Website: lowes
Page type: customer-info-address
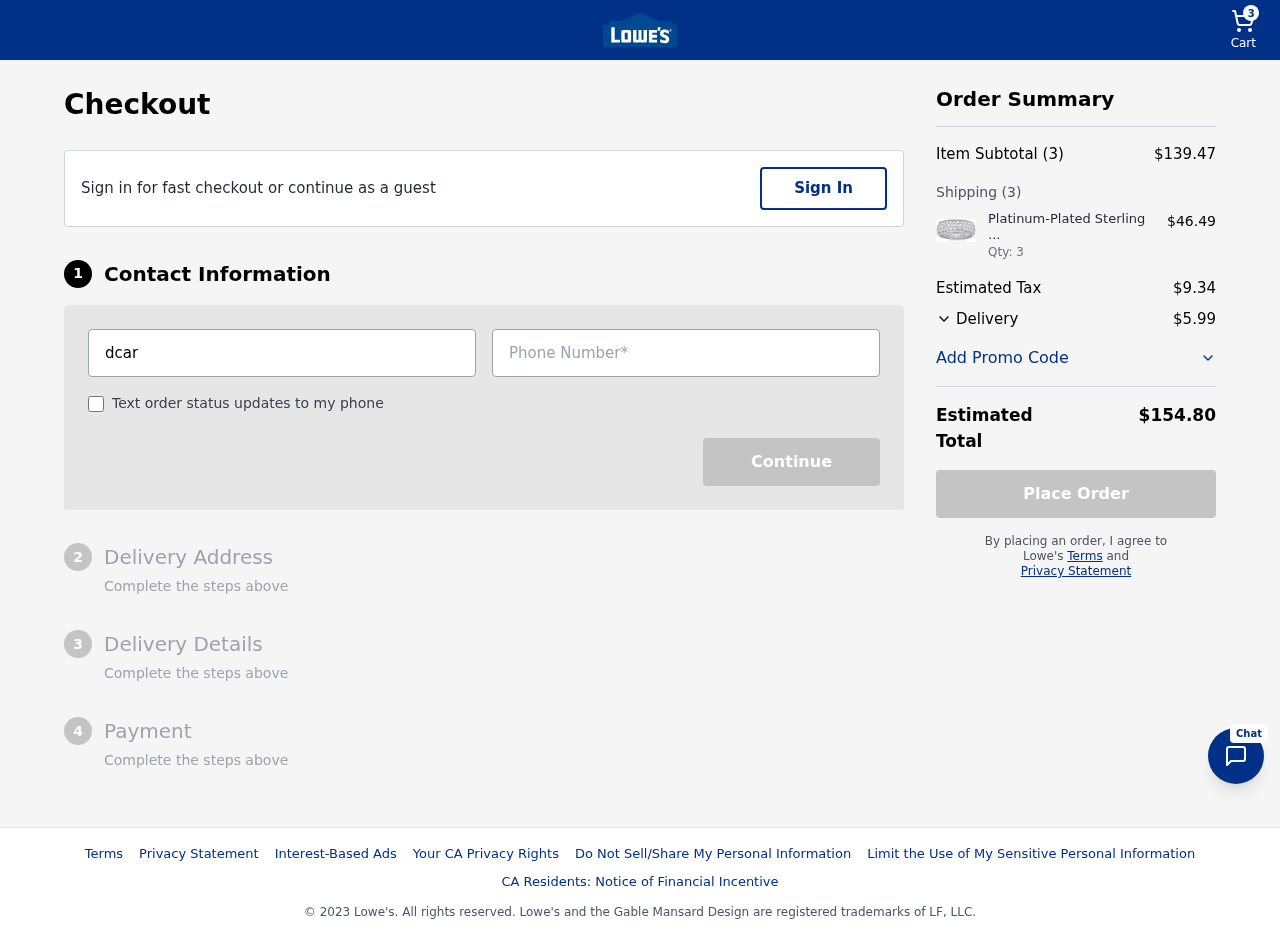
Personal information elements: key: PII_EMAIL
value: dcarpenter@hotmail.com
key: PII_PHONE
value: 4833870278
Product elements: key: PRODUCT1_NAME
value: Platinum-Plated Sterling Silver Swarovski Zirconia Three-Row Pave Round Cut Ring, Size 6
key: PRODUCT1_PRICE
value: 46.49
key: PRODUCT1_QUANTITY
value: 3
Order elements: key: ORDER_NUM_ITEMS
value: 3
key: ORDER_SUBTOTAL
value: $139.47
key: ORDER_NUM_ITEMS2
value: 3
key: ORDER_TAX
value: $9.34
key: ORDER_SHIPPING_COST
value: $5.99
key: ORDER_TOTAL
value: $154.80